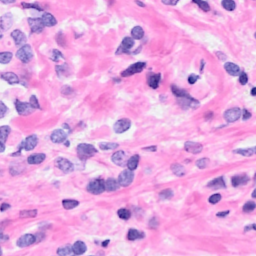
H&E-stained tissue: Breast